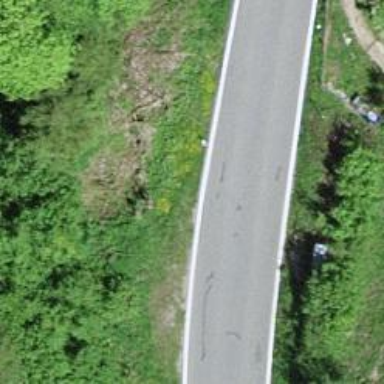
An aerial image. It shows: Asphalt road classified as tertiary.